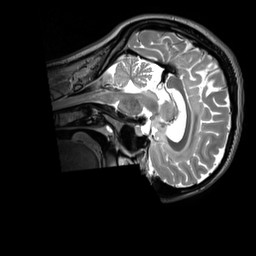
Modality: T2w
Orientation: sagittal
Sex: female
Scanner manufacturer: siemens
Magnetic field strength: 3 T
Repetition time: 3.2 s
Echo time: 0.409 s